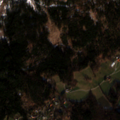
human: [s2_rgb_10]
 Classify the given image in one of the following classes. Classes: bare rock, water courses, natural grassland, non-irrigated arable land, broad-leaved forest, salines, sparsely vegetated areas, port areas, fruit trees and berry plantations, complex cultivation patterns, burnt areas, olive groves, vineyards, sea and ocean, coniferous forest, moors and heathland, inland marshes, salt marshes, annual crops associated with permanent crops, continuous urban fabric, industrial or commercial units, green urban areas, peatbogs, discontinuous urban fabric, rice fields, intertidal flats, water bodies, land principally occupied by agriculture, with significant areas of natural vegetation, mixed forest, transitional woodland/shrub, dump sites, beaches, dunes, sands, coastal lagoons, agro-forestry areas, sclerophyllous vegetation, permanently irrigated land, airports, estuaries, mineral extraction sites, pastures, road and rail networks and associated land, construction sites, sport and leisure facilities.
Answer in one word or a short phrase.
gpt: pastures, coniferous forest, mixed forest